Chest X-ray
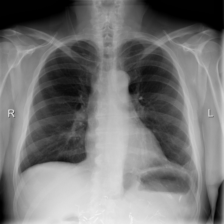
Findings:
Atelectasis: negative
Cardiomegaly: negative
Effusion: negative
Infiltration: negative
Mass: negative
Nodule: negative
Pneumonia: negative
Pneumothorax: negative
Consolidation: negative
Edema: negative
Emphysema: negative
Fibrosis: negative
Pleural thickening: negative
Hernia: negative